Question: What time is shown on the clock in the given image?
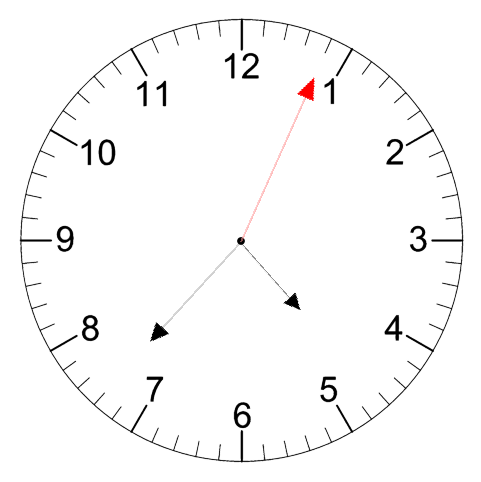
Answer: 04:37:04